Interaction volume radius: 5 \u00c5
Interaction volume height: 40 \u00c5
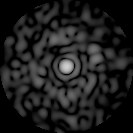
Disorder parameter: 0.8413